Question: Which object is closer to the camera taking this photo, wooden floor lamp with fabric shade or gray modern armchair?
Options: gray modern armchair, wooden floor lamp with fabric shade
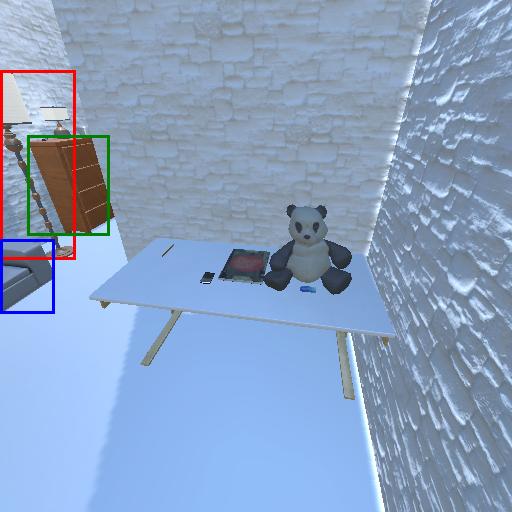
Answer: gray modern armchair